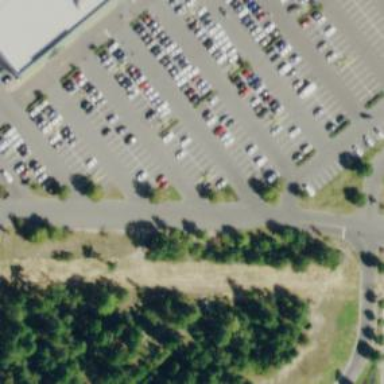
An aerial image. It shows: Trolley bay.